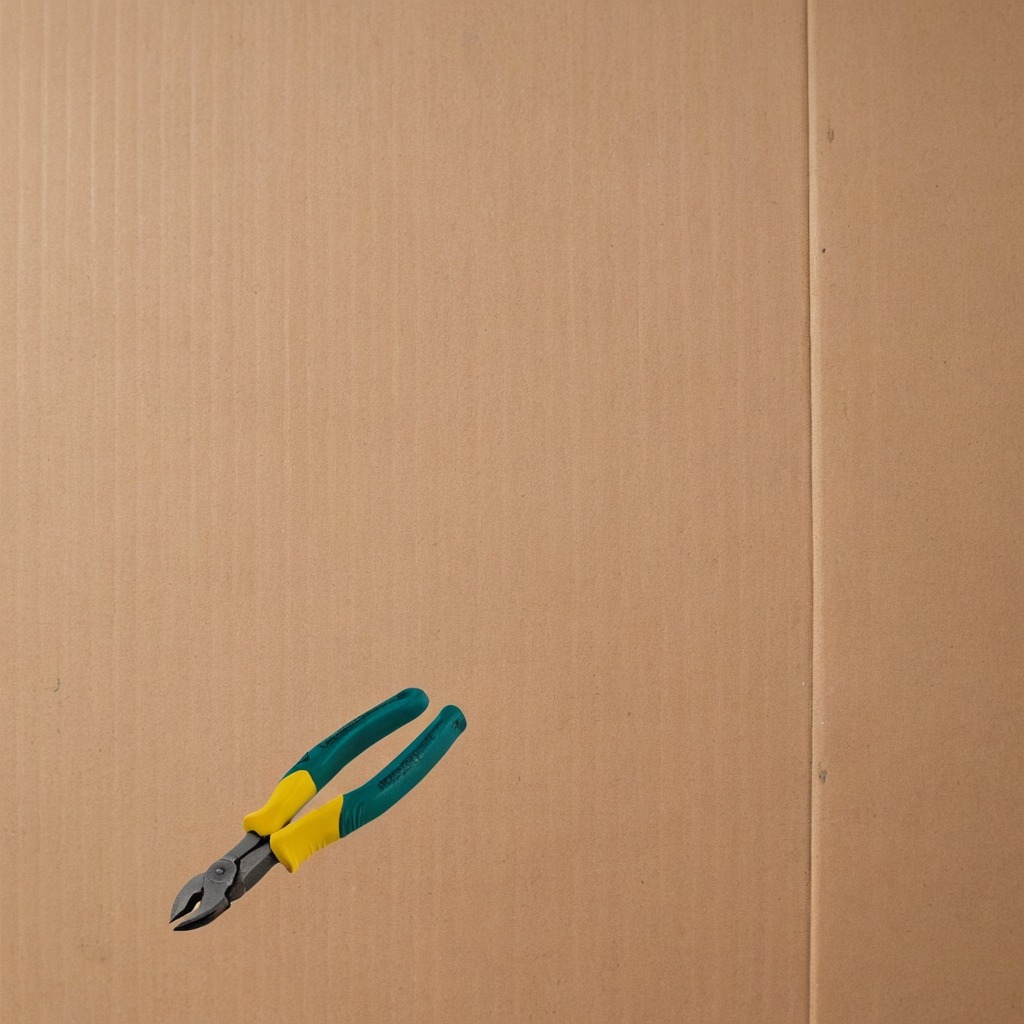
A plier is lying on a clean dry cardboard box surface in an outdoor workshop during daytime bright natural light soft shadows slightly creased but